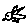
Label: bird